The plot is a Hilbert-envelope spectrum of a rotating bearing's acceleration signal, annotated with the bearing's characteristic defect frequencies. Determine the bearing's health state. Answer with exactly one of: normal, inner_race, outer_race, ball.
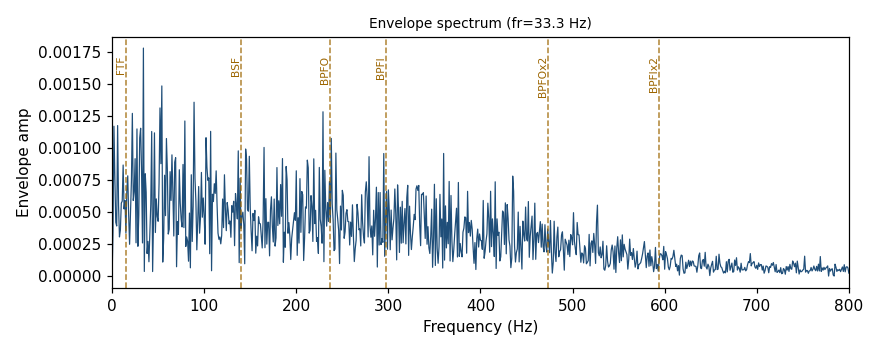
Answer: normal